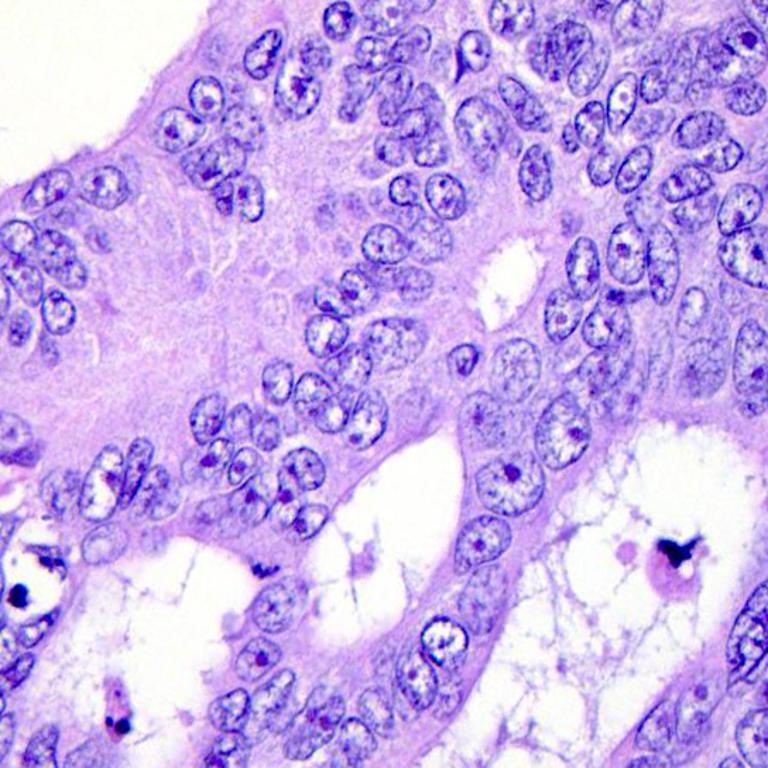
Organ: colon
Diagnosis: adenocarcinomas